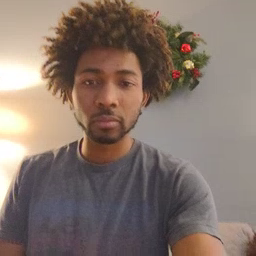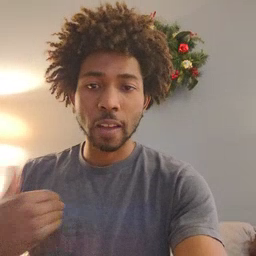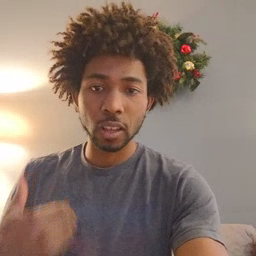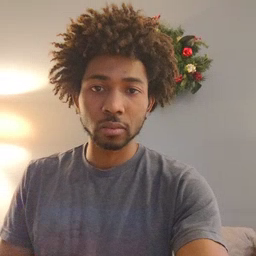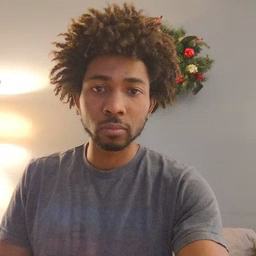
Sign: have